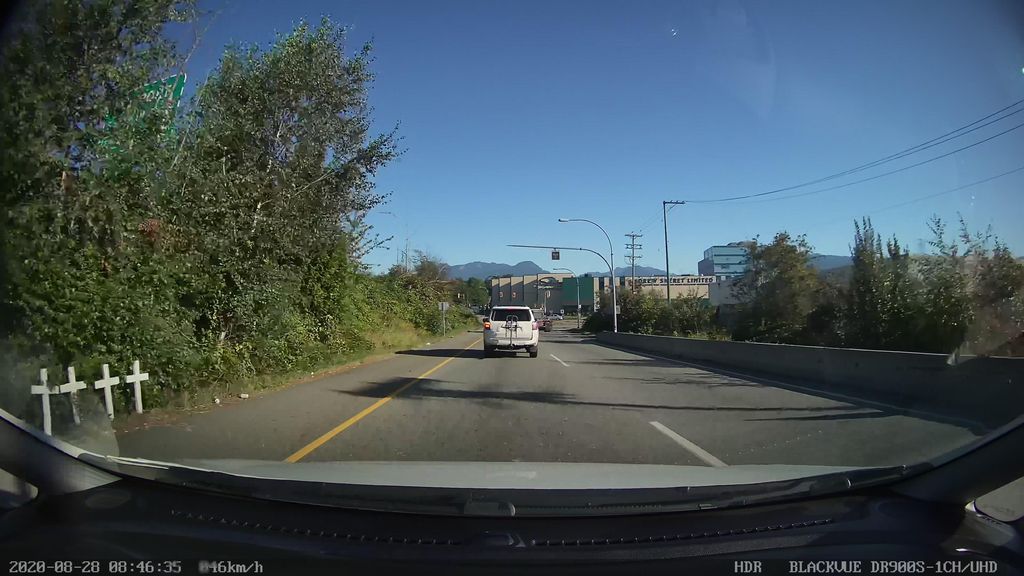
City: vancouver